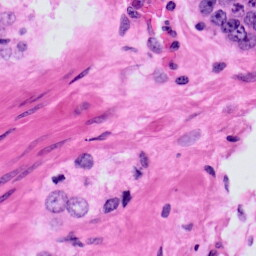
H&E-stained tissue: Prostate